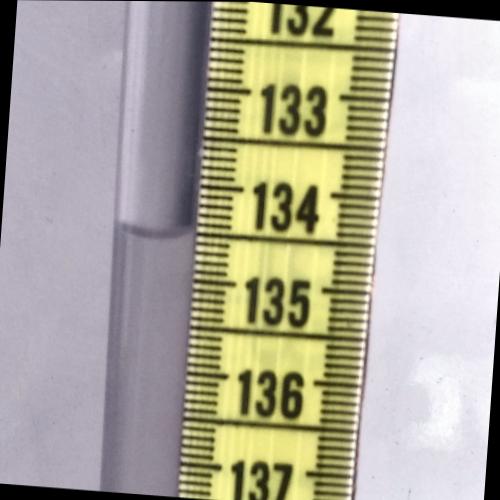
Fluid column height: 134.5 cm